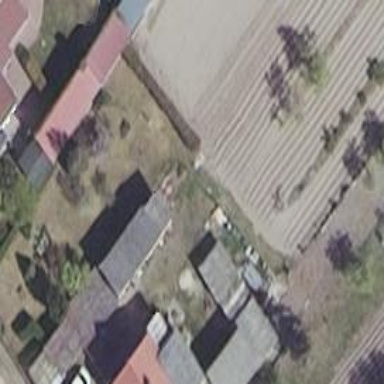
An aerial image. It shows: Shed building.